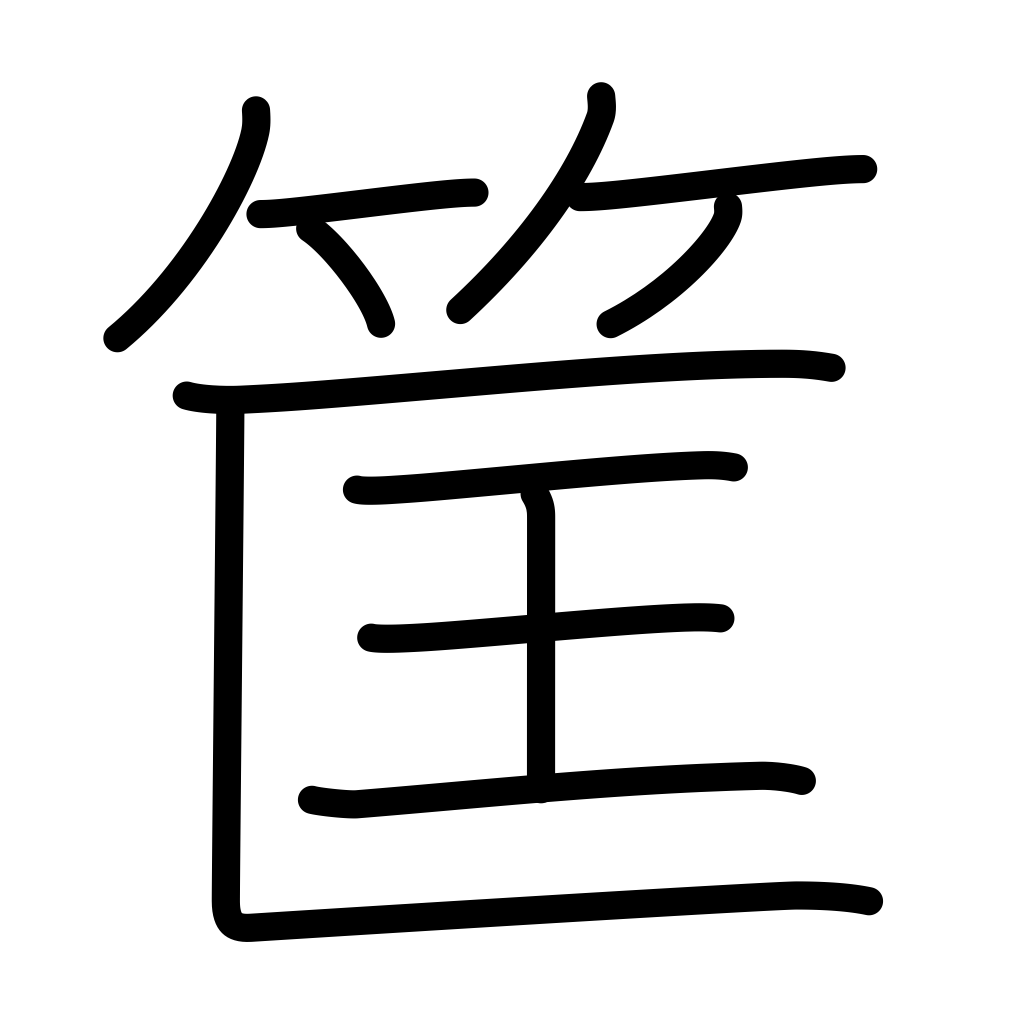
Meaning: bamboo basket